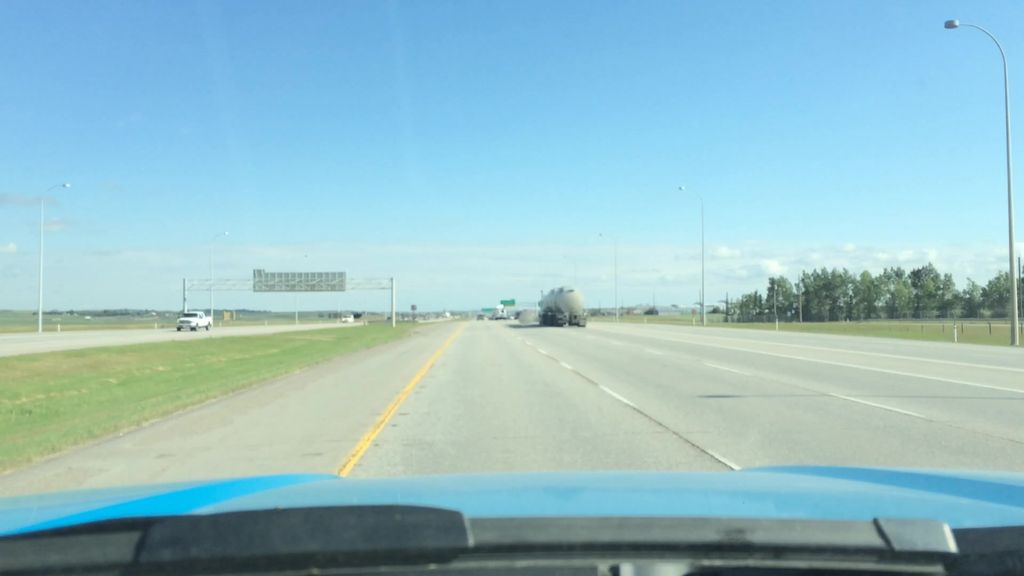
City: calgary